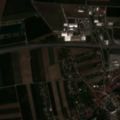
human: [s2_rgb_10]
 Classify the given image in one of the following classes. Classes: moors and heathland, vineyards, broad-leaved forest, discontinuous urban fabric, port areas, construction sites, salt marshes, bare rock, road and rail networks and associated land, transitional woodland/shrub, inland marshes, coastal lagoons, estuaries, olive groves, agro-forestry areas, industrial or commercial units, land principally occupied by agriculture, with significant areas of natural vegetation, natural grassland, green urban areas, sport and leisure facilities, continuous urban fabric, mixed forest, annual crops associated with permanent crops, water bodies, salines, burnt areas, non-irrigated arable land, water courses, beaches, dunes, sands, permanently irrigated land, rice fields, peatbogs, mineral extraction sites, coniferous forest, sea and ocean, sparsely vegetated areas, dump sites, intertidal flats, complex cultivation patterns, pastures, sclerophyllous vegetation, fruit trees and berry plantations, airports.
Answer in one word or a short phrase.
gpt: discontinuous urban fabric, non-irrigated arable land, land principally occupied by agriculture, with significant areas of natural vegetation